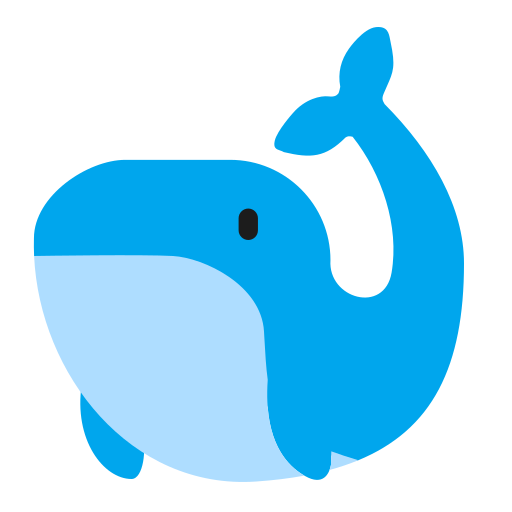
whale flat